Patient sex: M
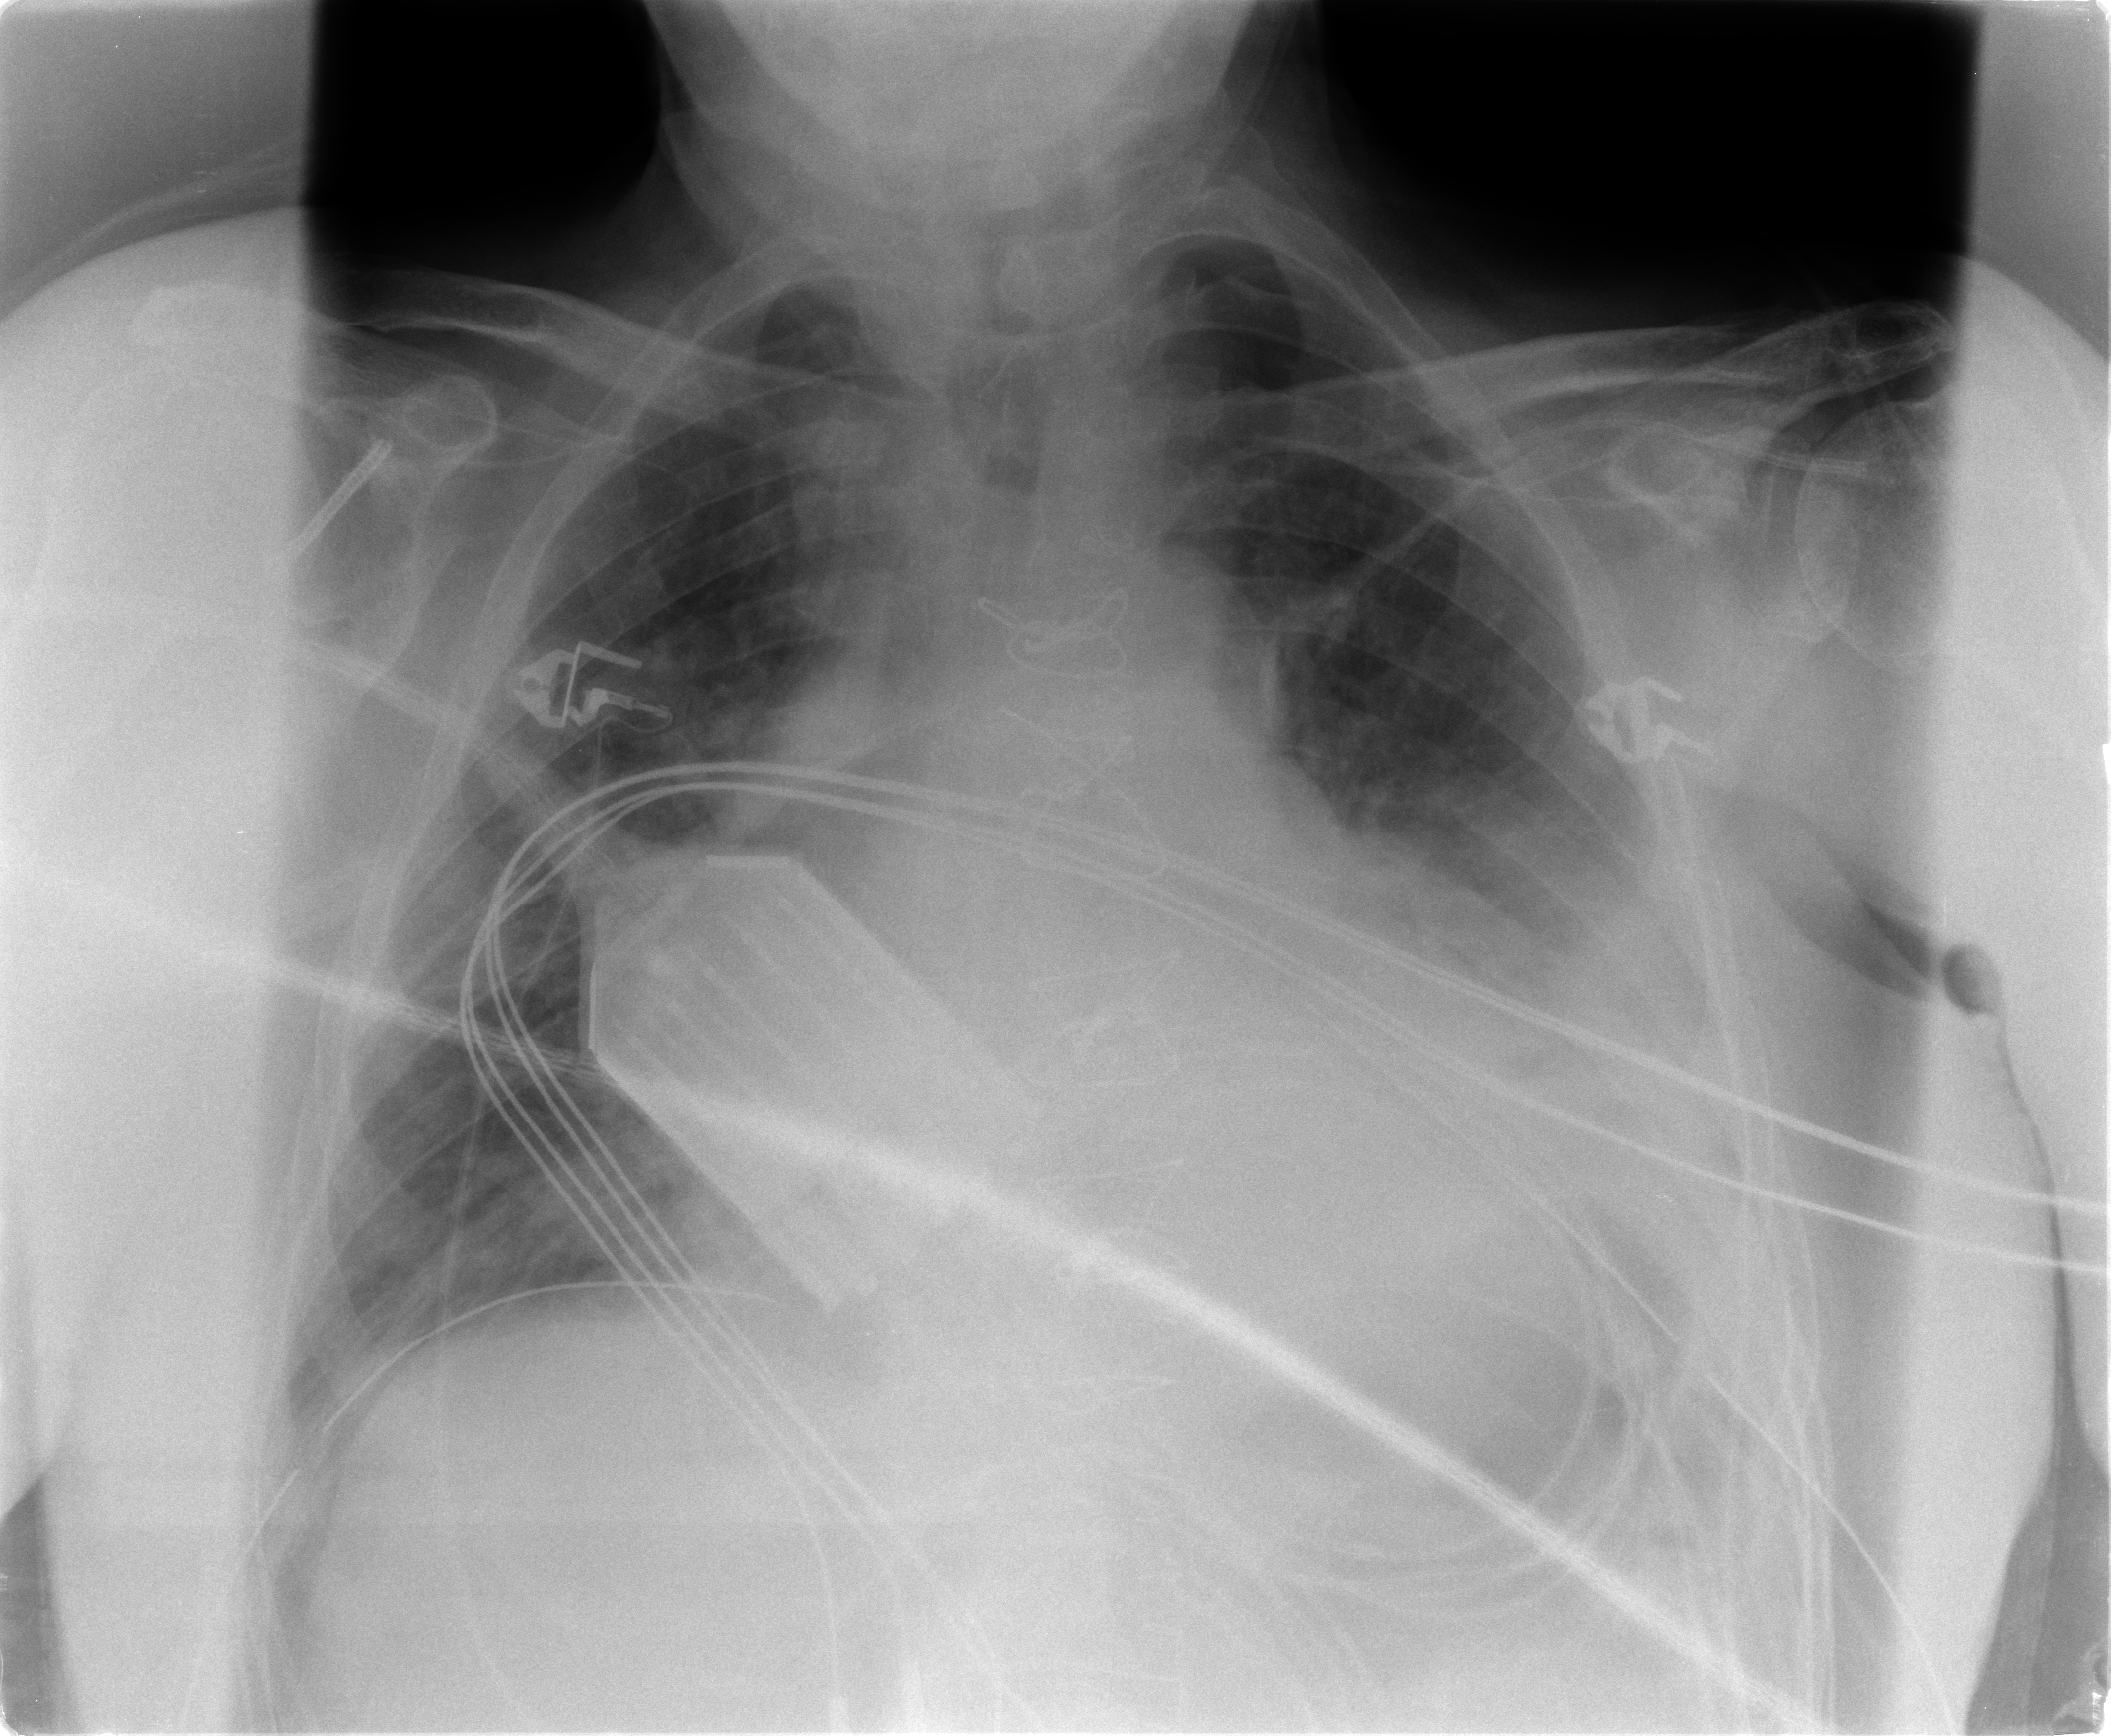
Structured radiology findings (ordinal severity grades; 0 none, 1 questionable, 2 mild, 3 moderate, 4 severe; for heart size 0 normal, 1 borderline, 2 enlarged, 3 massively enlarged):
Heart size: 3
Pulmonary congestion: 2
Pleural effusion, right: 0
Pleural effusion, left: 2
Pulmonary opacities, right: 0
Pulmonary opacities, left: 2
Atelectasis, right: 2
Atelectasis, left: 3